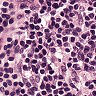
Metastatic tissue present: no